Chest X-ray:
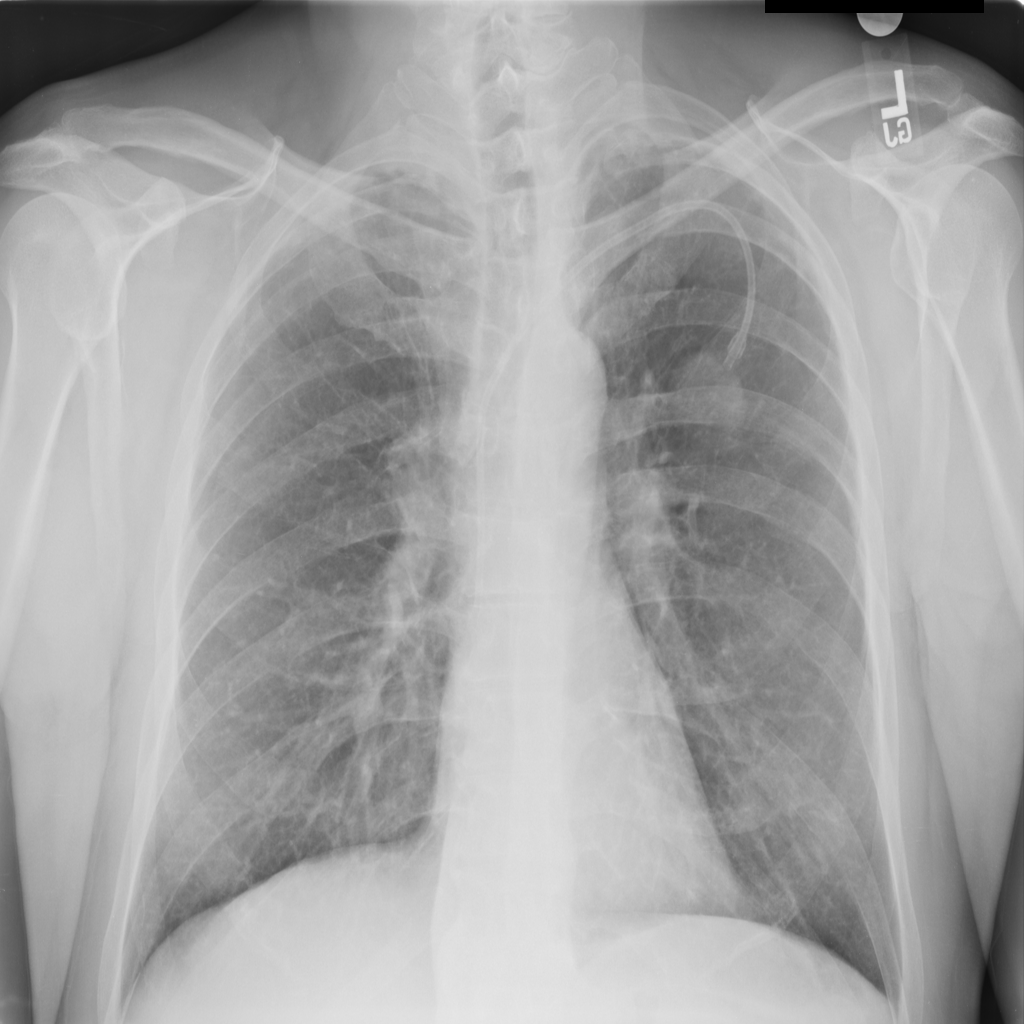
No abnormal finding: yes